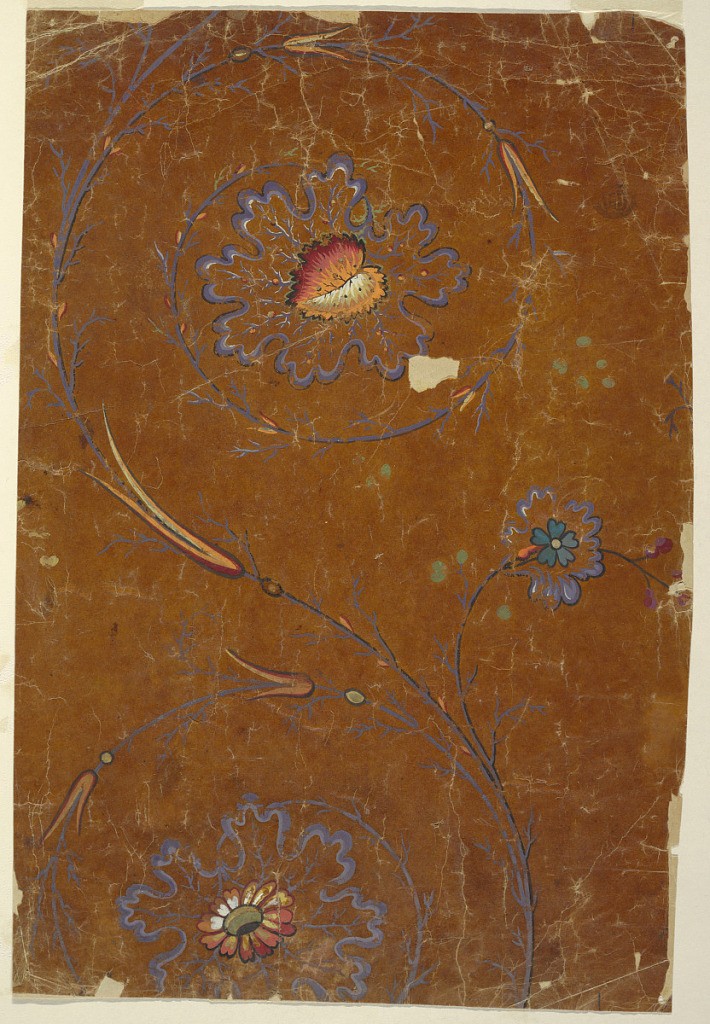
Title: Design for a Woven Fabric
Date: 1825–1830
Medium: Brush and gouche, brush and black paint on oily tracing paper
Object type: Drawing
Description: Rising rinceaux with leaves on top of the spirals in the center of which blossoms and leaves are shown in alternate rows. A small-sized leaf with a blossom in its center grows from a bough curing into the wedge at right. One and most of another spiral are shown.